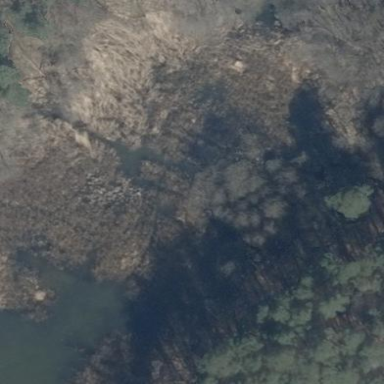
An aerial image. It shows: Reedbed in wetland area.